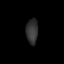
Tissue: lung
Cell type: Endothelial cells
Senescence score: 0.607
Nuclear area (px): 290
Mean DAPI intensity: 50.869